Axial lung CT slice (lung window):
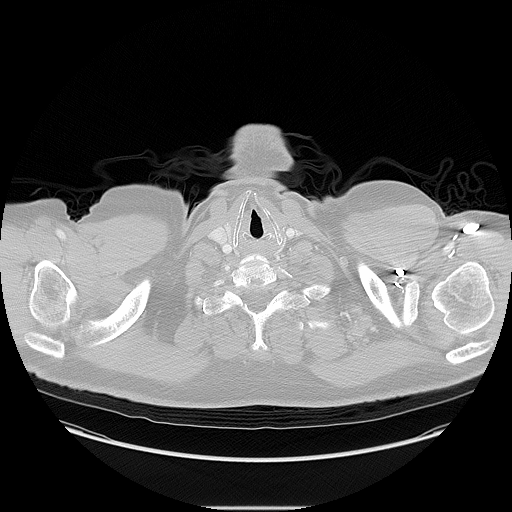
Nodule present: no